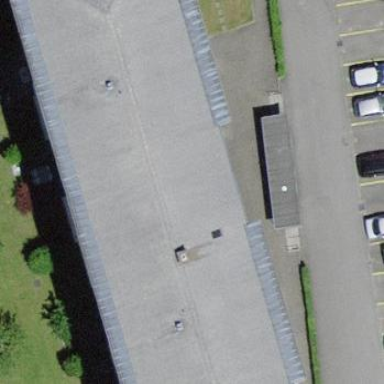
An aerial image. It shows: Hipped roof apartment building.